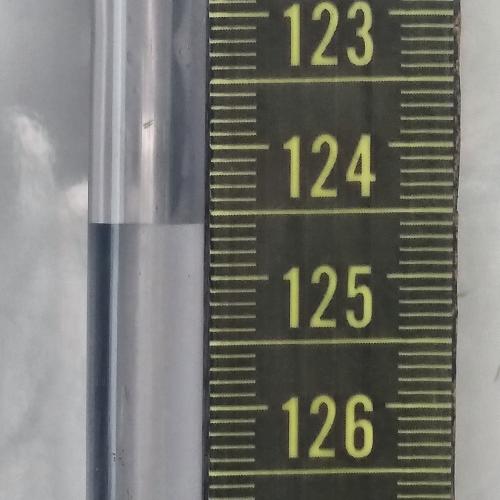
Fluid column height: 124.6 cm